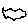
Label: cloud